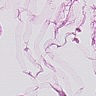
Metastatic tissue present: no